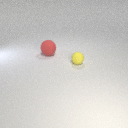
large red rubber sphere to the left of small yellow rubber sphere